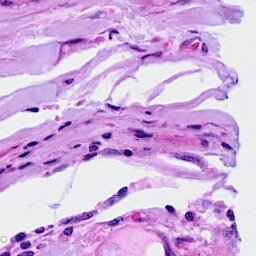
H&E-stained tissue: Breast